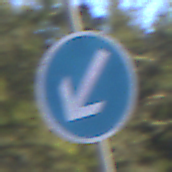
Verkehrszeichen: VorgeschriebeneVorbeifahrtLinks
Umgebung: Outdoor, Nature
Tageszeit: MorningAfternoon
Wetter: Clear
Licht: Natural
Jahreszeit: Winter
Kontrast: HighContrast